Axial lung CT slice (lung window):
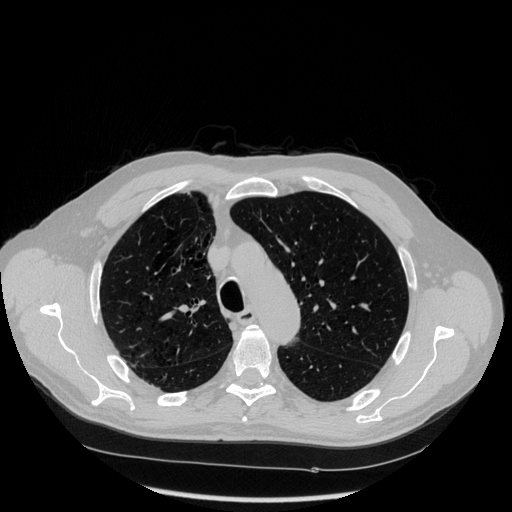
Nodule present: no